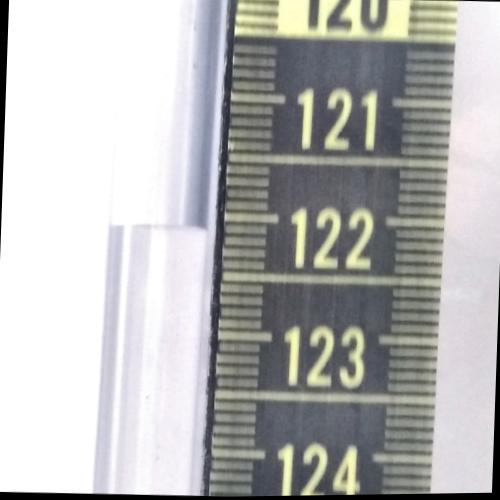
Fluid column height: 122.1 cm